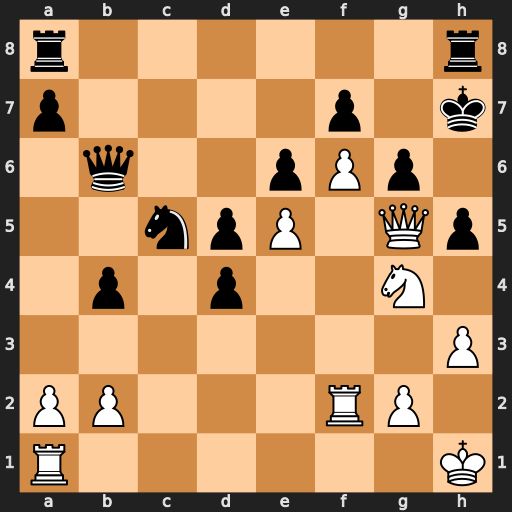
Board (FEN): r6r/p4p1k/1q2pPp1/2npP1Qp/1p1p2N1/7P/PP3RP1/R6K
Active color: w
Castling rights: -
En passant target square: -
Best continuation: Qh6+ Kg8 Qg7#